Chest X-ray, AP view. Patient: 47 years old, sex M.
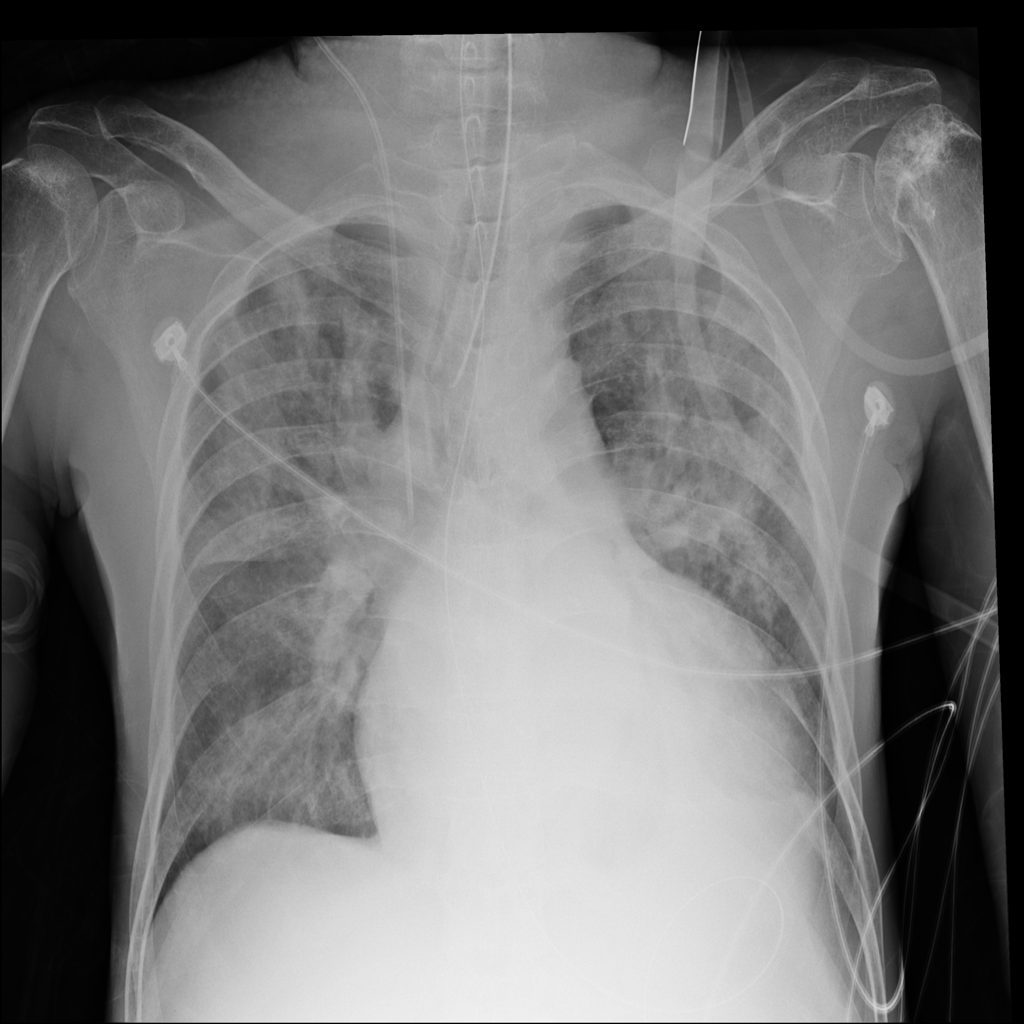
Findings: Effusion, Infiltration